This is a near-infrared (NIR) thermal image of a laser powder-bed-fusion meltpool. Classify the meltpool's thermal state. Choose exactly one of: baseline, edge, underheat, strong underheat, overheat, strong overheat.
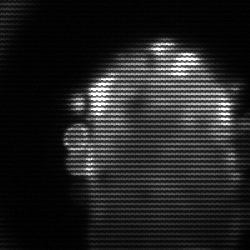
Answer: baseline